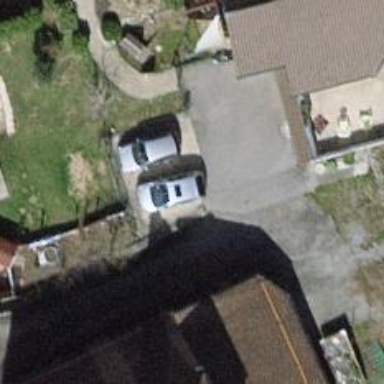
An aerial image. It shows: Driveway leading to service road.